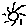
Label: sun